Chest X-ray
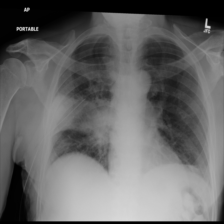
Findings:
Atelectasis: positive
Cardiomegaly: negative
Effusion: negative
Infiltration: positive
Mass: positive
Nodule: negative
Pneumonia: negative
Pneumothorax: positive
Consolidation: negative
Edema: negative
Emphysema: negative
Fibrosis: negative
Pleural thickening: negative
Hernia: negative